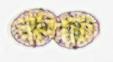
Label: Margalefidinium